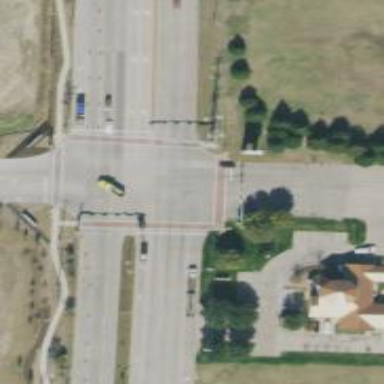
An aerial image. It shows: Marked road crossing.